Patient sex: M
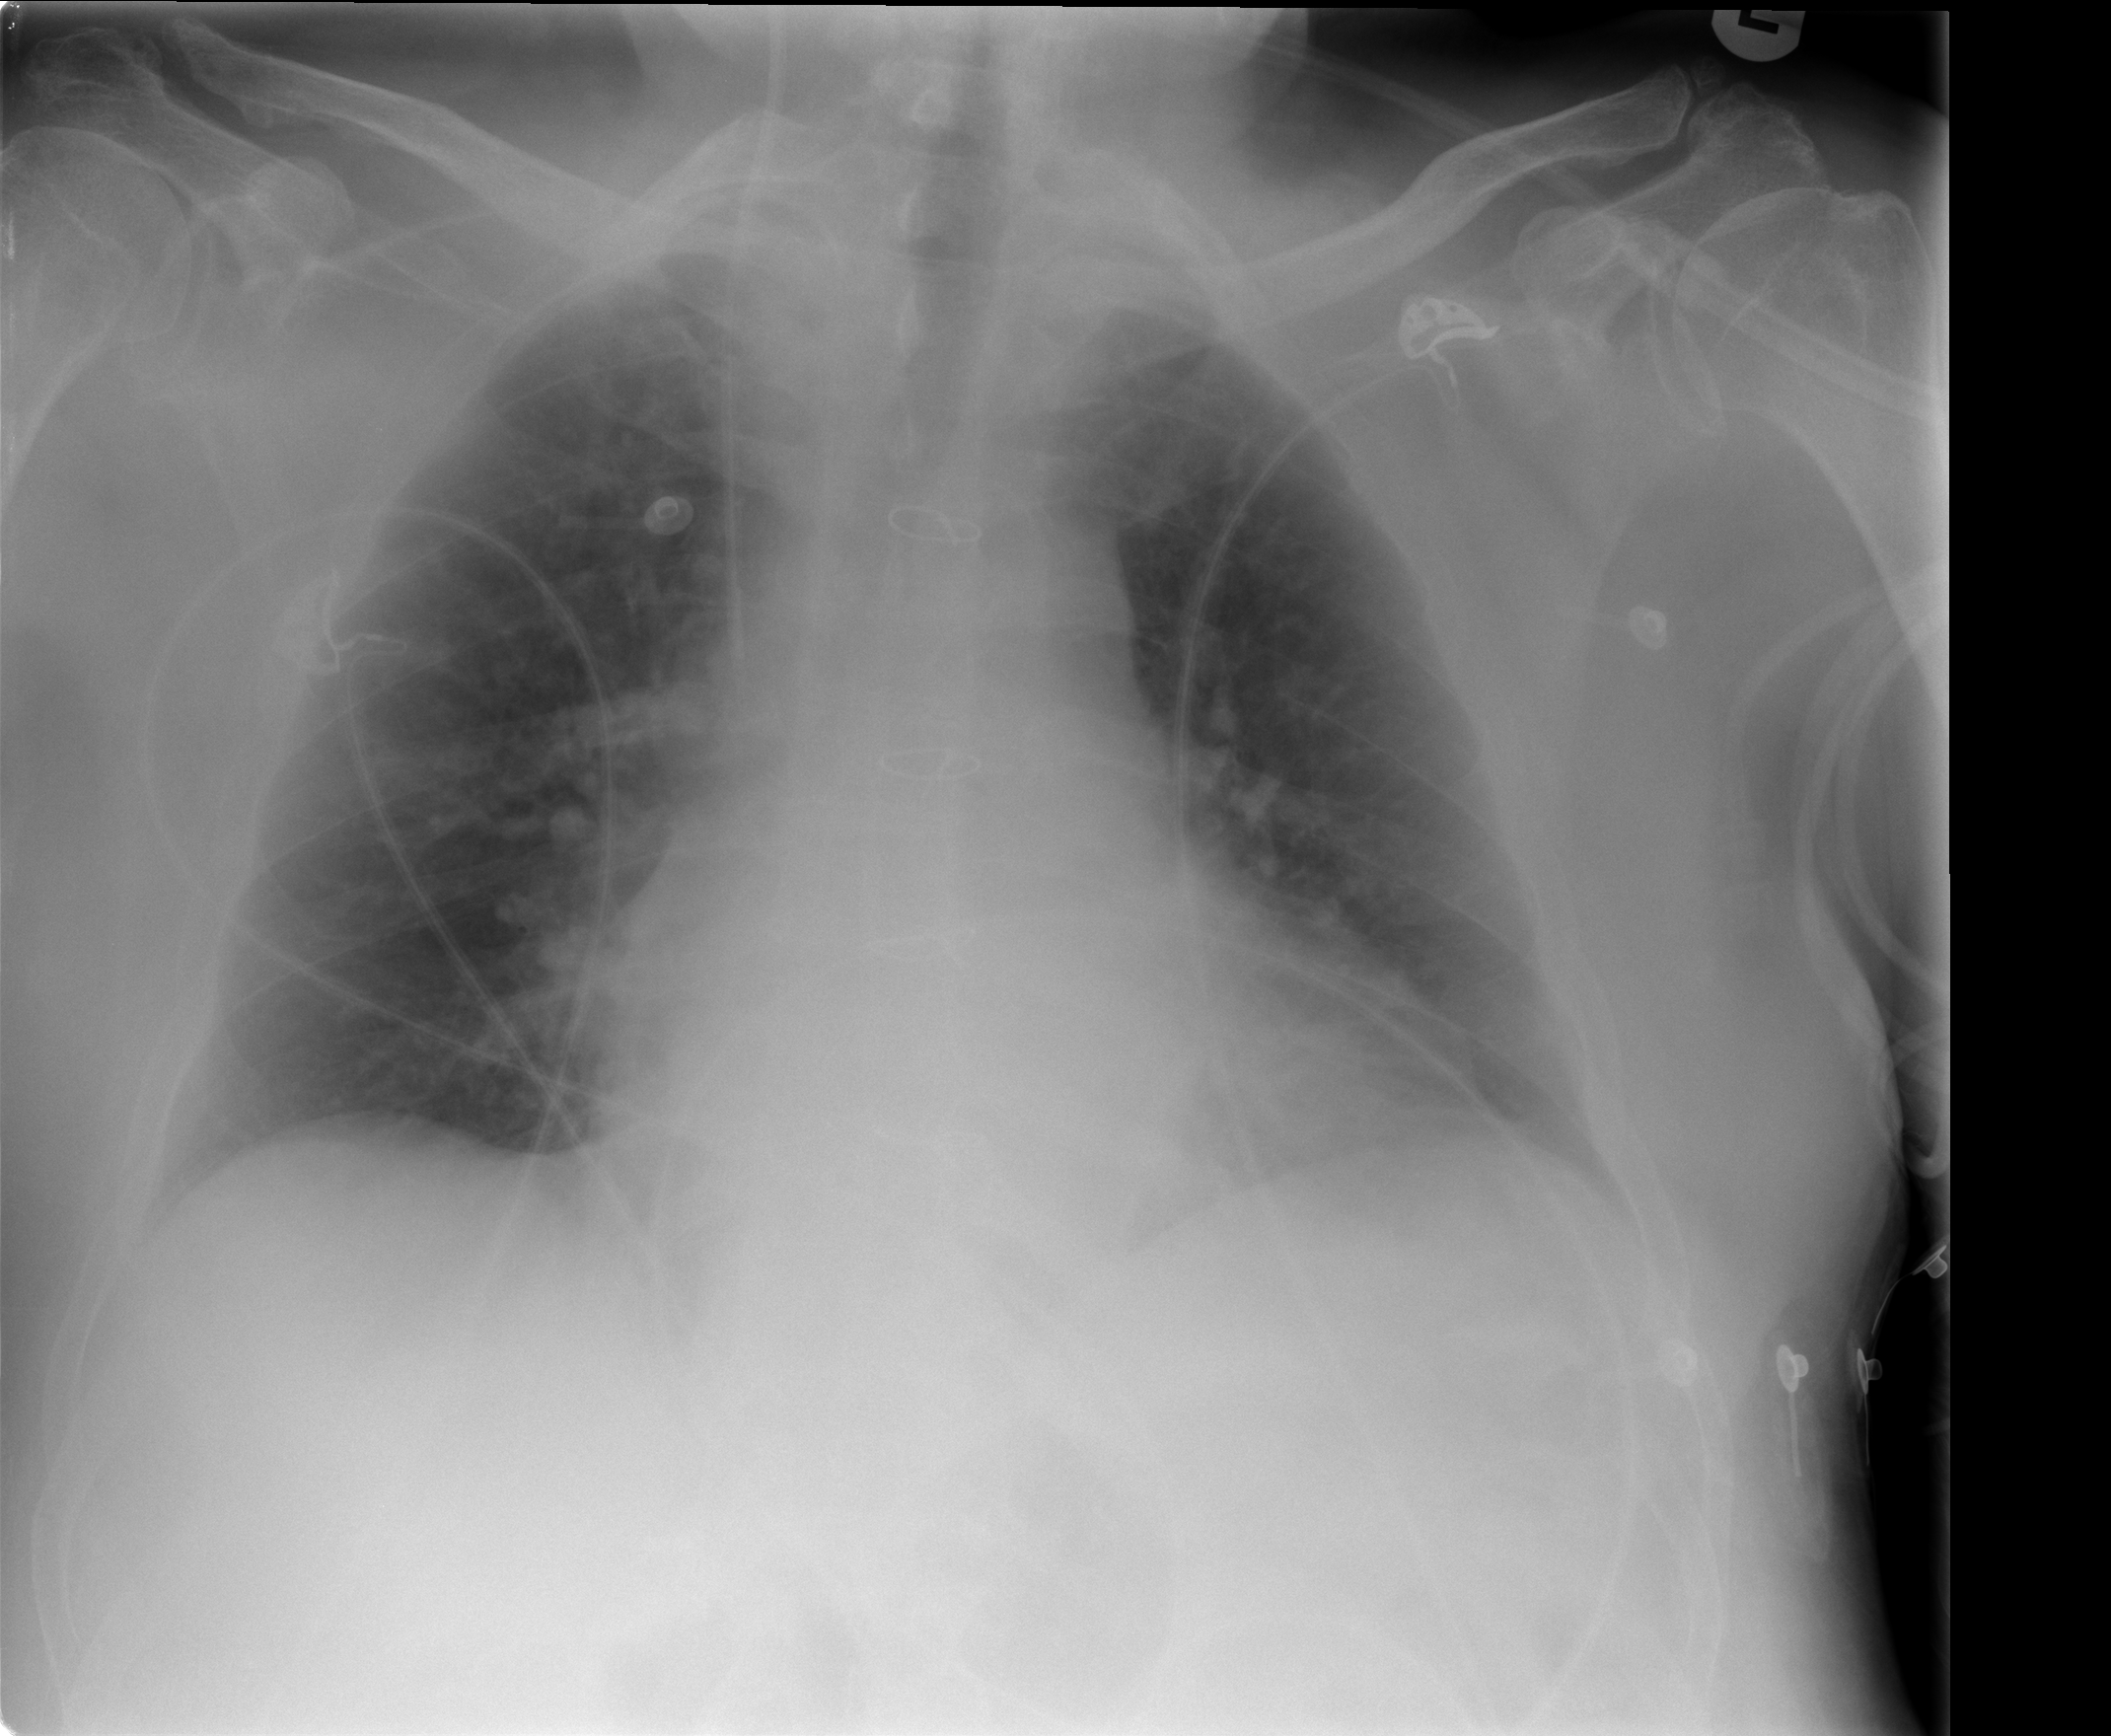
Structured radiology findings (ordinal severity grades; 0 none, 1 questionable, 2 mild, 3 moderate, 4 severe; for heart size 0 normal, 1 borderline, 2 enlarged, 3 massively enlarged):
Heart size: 2
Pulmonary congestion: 2
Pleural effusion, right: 0
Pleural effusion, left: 0
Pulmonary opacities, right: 0
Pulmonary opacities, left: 0
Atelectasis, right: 2
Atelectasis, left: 2